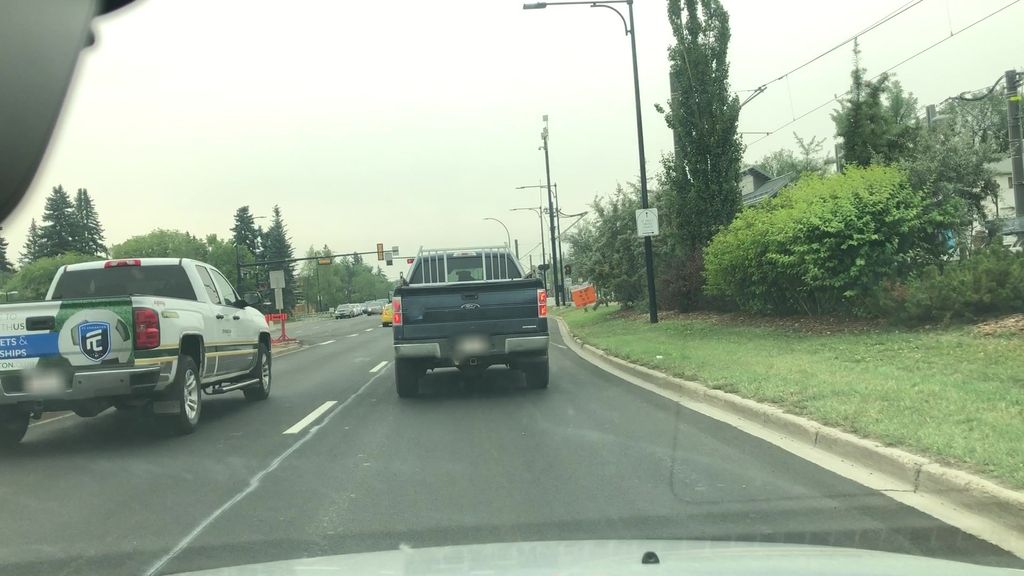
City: edmonton